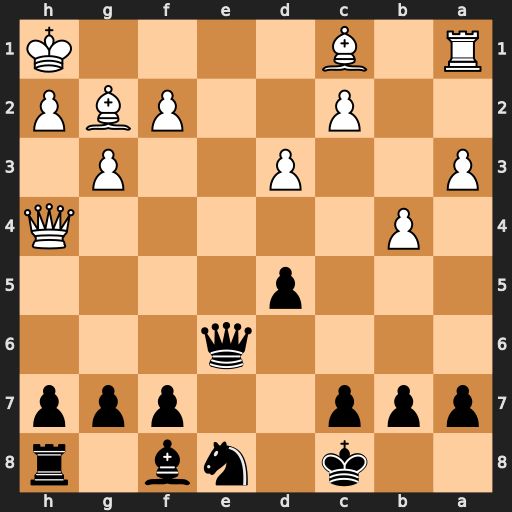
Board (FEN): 2k1nb1r/ppp2ppp/4q3/3p4/1P5Q/P2P2P1/2P2PBP/R1B4K
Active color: b
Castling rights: -
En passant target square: -
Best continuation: Qe1+ Bf1 Qxf1#